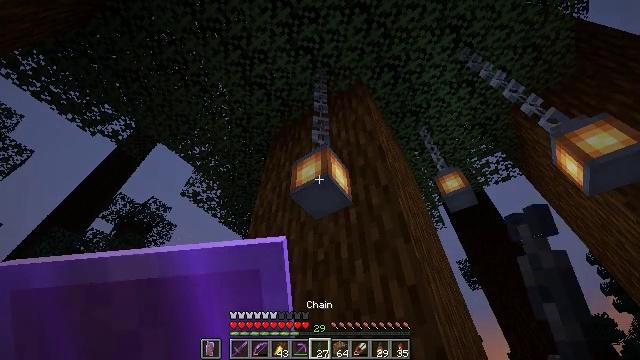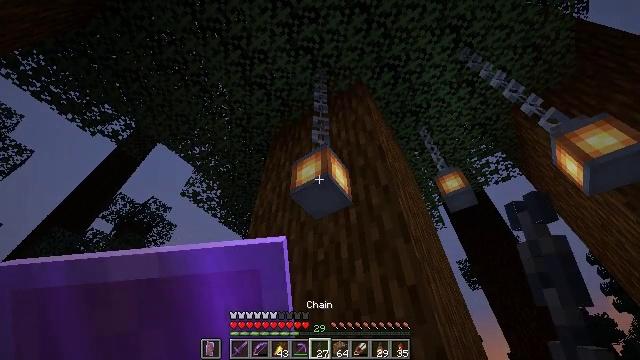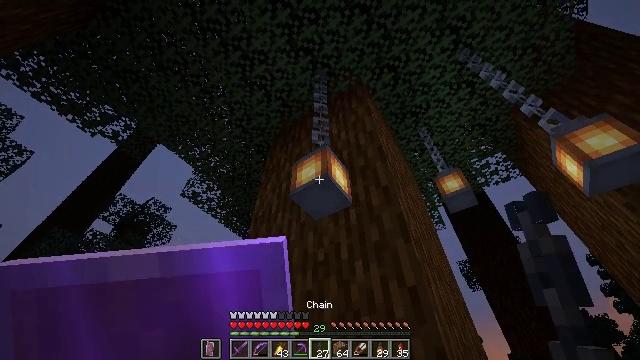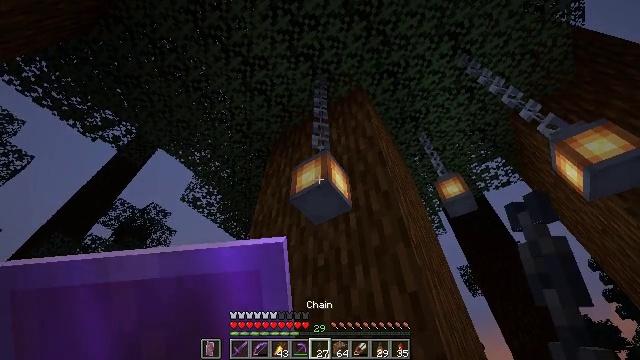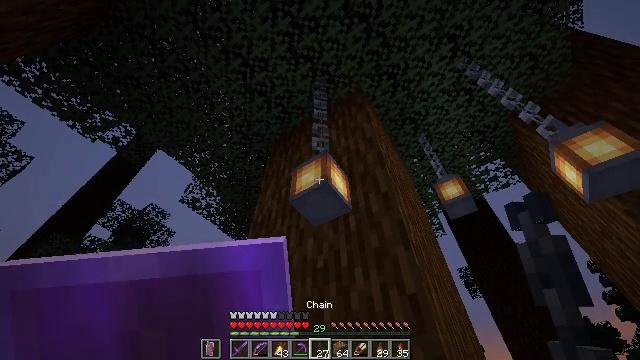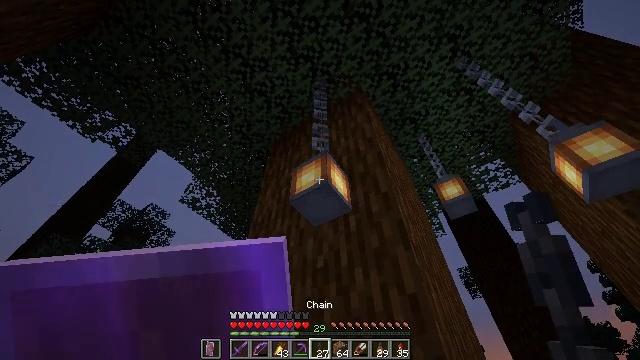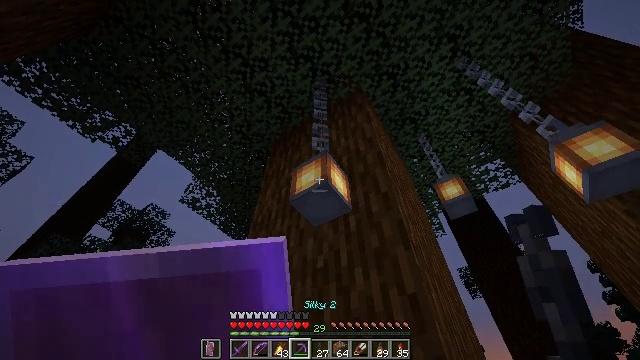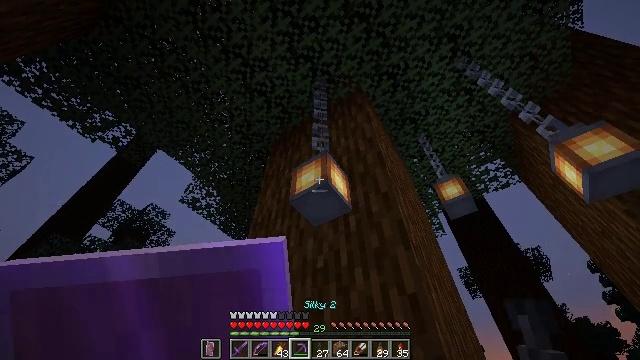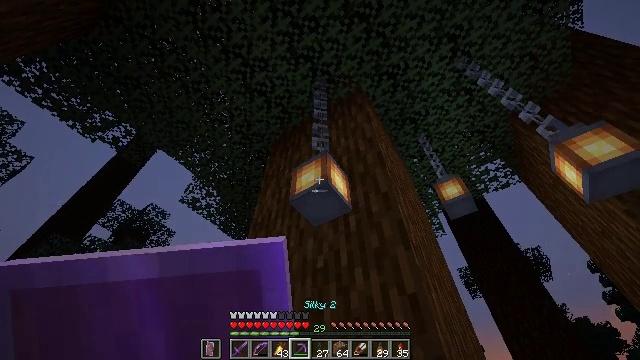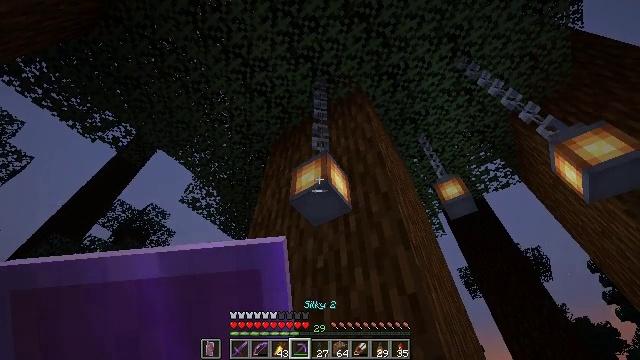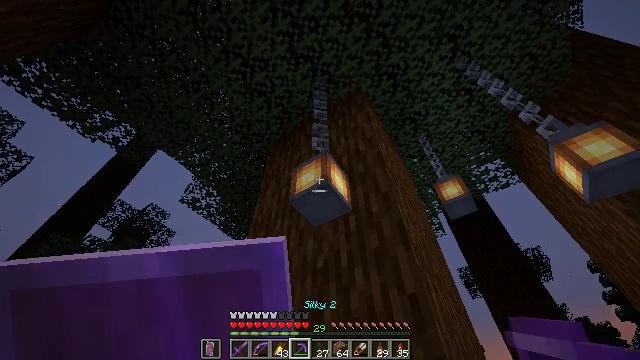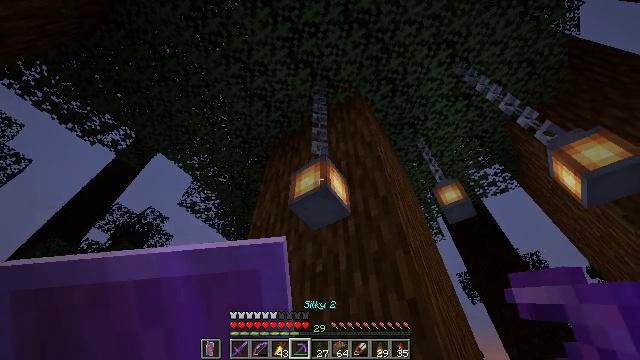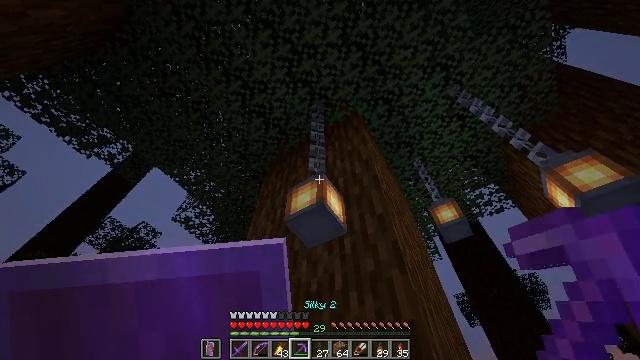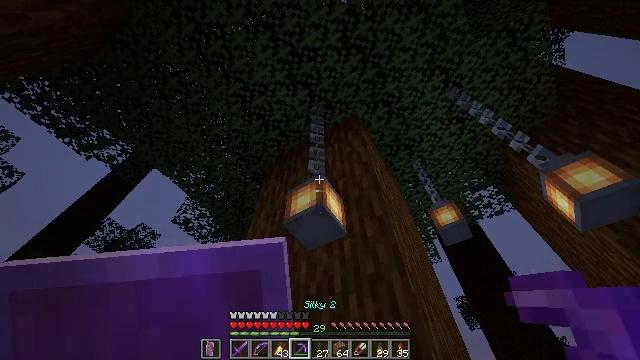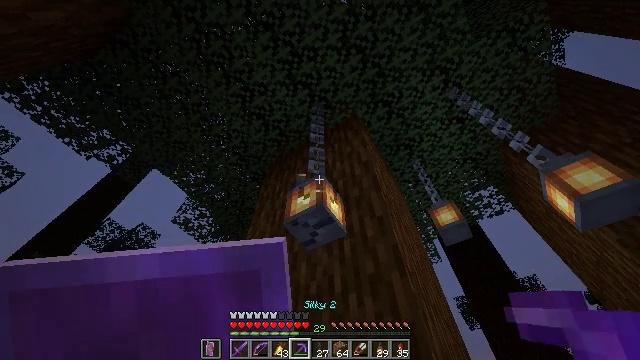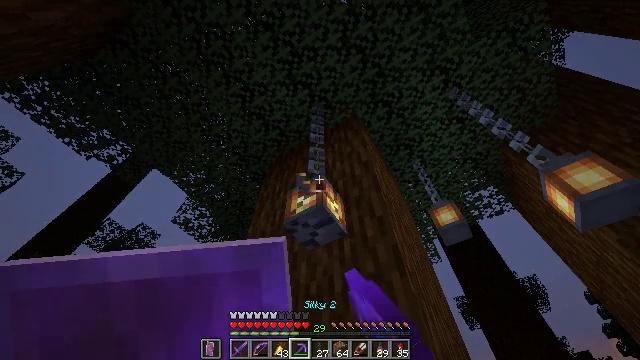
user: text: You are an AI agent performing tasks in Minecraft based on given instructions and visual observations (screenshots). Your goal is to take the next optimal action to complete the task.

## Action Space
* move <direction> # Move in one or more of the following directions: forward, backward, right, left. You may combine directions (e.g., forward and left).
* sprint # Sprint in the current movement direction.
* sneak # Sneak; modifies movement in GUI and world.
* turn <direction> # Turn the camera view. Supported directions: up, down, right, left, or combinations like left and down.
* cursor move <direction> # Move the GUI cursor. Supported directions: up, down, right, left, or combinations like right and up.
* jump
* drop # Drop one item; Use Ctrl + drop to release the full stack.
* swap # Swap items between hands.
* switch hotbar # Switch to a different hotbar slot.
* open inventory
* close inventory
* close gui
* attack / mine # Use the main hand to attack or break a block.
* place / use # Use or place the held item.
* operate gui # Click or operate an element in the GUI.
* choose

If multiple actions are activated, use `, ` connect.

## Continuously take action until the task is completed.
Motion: motion action
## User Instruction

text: Mine the lantern.
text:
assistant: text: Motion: no_op
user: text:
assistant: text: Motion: no_op
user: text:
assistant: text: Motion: turn up
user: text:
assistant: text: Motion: no_op
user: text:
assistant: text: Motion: no_op
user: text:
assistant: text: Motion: no_op
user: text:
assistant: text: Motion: no_op
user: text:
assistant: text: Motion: no_op
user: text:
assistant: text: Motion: no_op
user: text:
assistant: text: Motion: no_op
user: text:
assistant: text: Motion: no_op
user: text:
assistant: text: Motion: turn right and up
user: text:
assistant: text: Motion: no_op
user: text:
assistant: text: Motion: attack / mine
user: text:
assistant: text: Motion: attack / mine
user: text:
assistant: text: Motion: attack / mine
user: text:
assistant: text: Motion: attack / mine
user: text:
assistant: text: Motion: attack / mine
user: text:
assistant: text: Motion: attack / mine
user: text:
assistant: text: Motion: attack / mine
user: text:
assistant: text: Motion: attack / mine